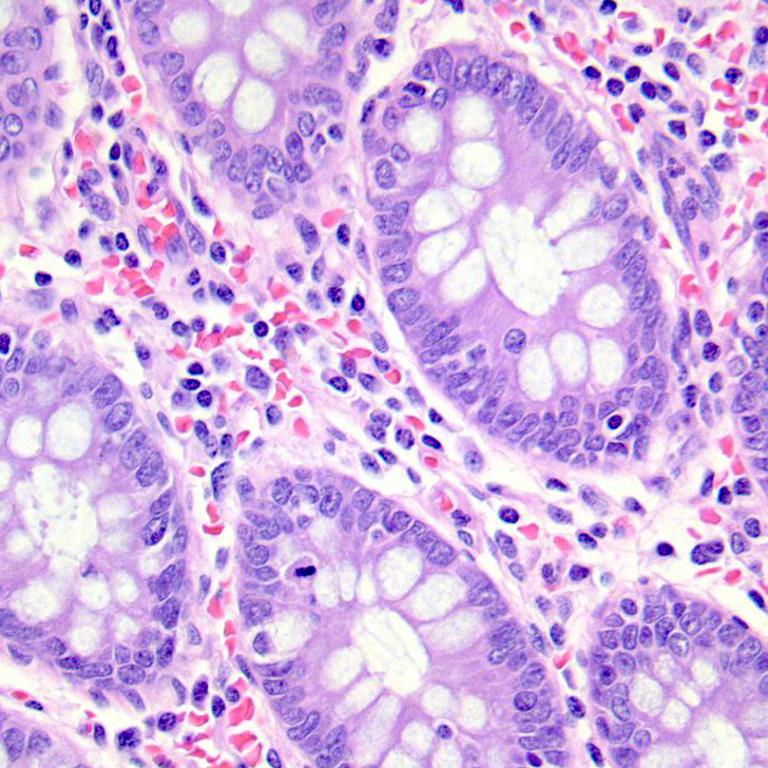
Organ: colon
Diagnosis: benign